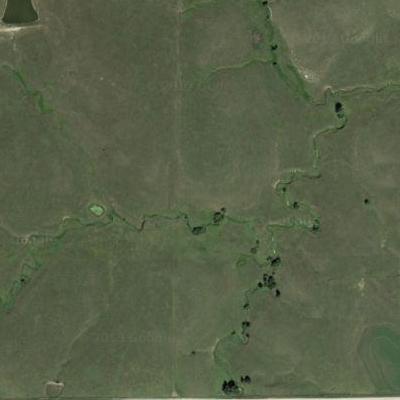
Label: Grass